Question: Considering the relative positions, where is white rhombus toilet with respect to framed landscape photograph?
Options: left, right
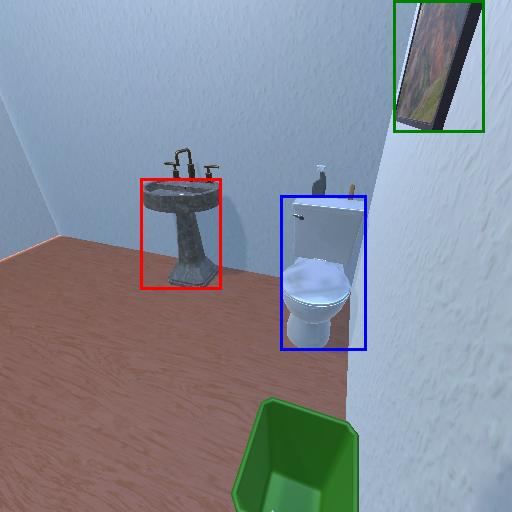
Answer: left